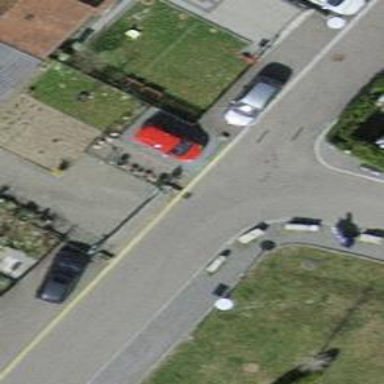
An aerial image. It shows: Residential road with asphalt surface and no sidewalk.